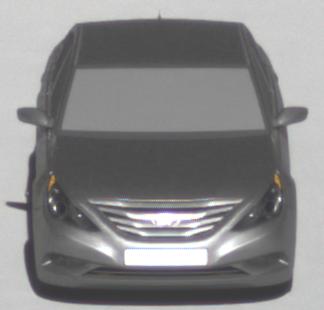
Make: Hyundai
Model: Sonata
Detailed model: Gen. 6 YF
Model produced from: 2009
Model produced until: 2016
Doors: 4
Color: gray
Road condition: dry road
Daytime: morning or afternoon
Contrast: high contrast